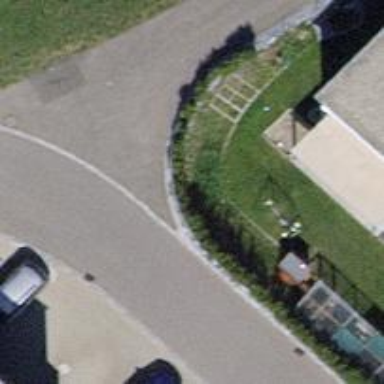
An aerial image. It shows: Hedge acting as barrier.